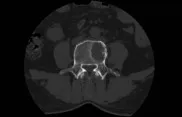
X-ray, CT, and MRI images. Panel (B) displays the bone destruction of L4 before chemotherapy, with a moderately circular low-density shadow with a range of 3.4 cm x 2.0 cm x 2.2 cm.
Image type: radiology (ct)